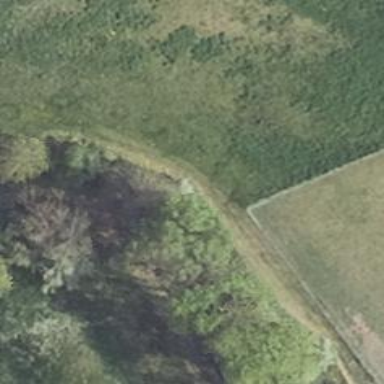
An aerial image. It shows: Row of deciduous broadleaved trees.